The image is the raw time-domain waveform of a rolling-element bearing's vibration signal. Determine the bearing's health state. Answer with exactly one of: normal, inner_race, outer_race, ball.
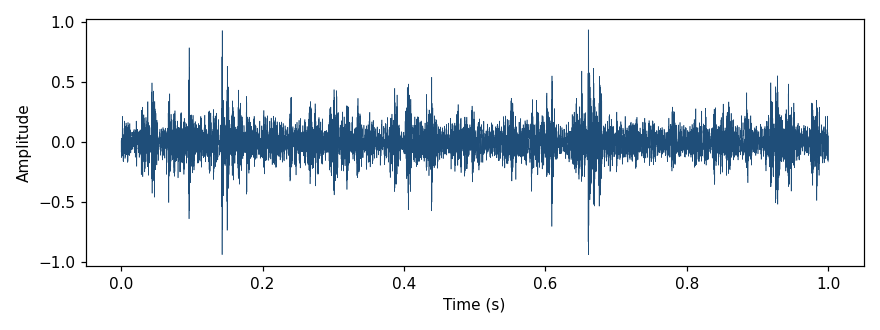
Answer: ball